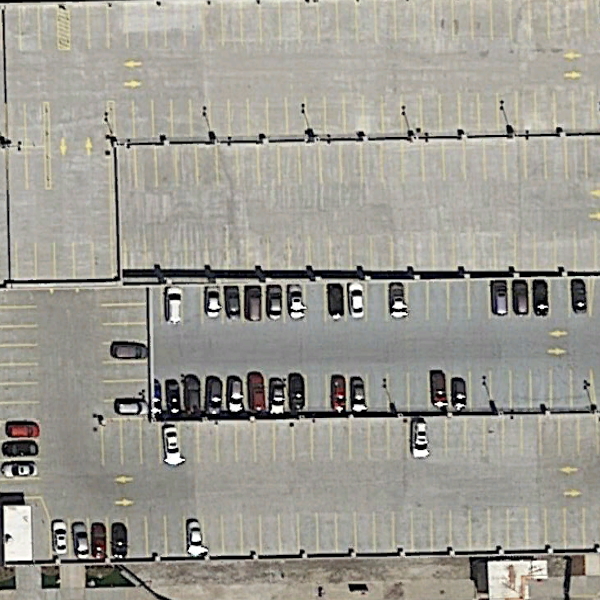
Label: Parking